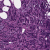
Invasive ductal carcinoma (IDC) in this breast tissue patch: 0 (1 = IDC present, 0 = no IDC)